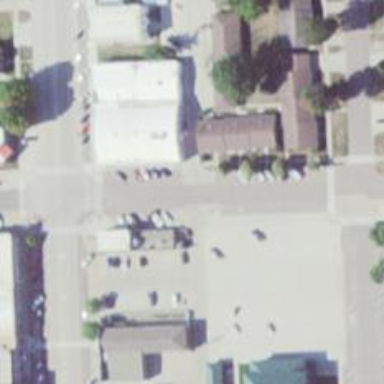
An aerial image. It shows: Alley classified as service road.